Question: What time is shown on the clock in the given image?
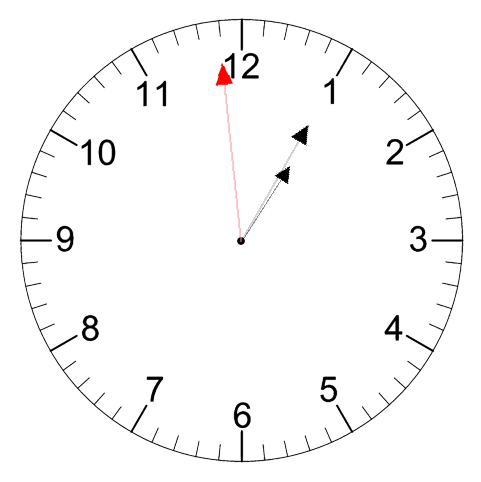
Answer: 01:04:59